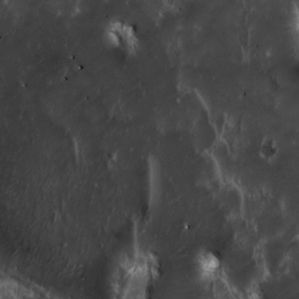
Label: non_frost